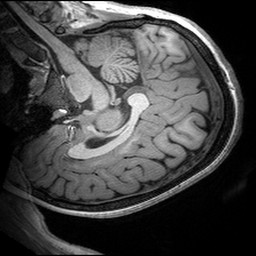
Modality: T1w
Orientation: sagittal
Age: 23
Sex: female
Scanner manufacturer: siemens
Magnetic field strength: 3 T
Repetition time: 2.53 s
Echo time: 0.00299 s